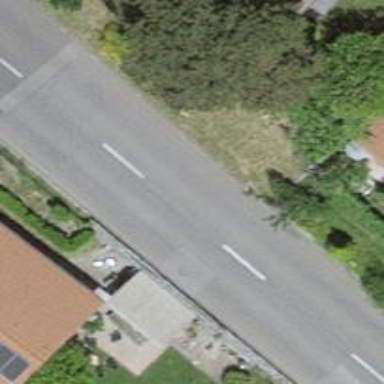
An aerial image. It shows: Bus stop with shelter. It is platform for public transport.